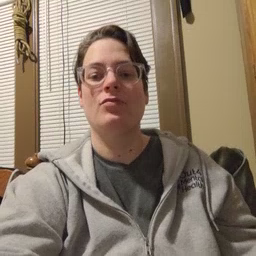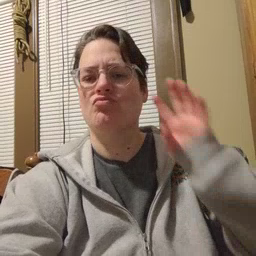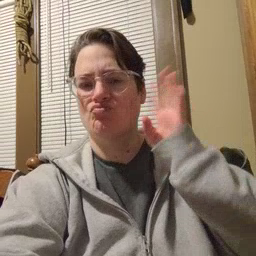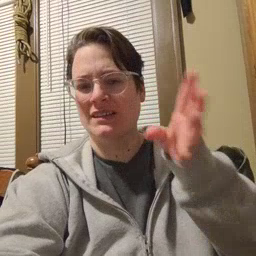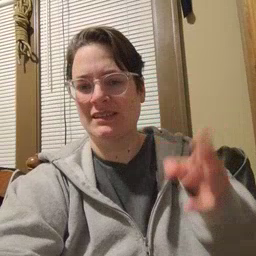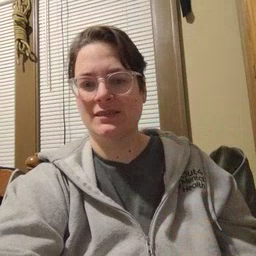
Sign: pretend